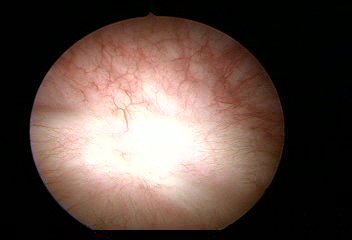
Modality: WLC
Class: Normal mucosa
Bladder cancer association: No